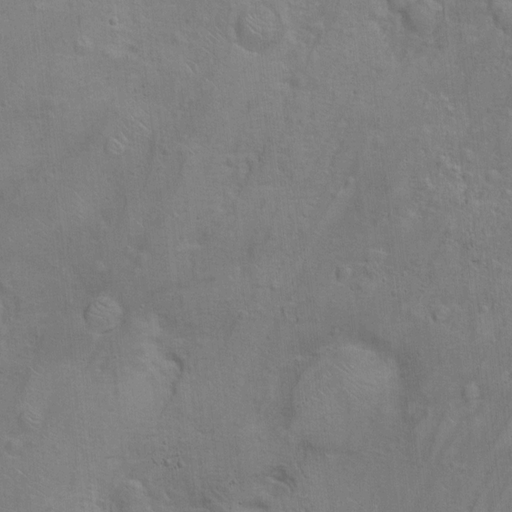
Classes present: Background